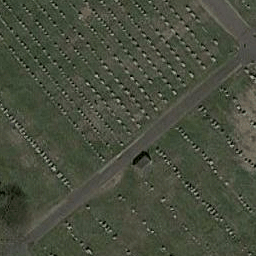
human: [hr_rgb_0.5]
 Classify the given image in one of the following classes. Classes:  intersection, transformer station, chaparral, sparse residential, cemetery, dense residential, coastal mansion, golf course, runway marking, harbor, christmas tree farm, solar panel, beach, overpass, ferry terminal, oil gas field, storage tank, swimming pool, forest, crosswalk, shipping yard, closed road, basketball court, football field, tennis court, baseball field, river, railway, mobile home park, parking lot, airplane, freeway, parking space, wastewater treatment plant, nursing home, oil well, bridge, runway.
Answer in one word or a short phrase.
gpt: cemetery